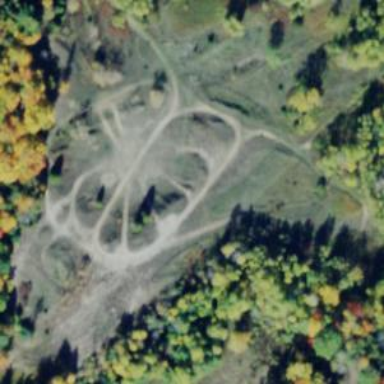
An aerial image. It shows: Quarry area.